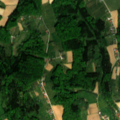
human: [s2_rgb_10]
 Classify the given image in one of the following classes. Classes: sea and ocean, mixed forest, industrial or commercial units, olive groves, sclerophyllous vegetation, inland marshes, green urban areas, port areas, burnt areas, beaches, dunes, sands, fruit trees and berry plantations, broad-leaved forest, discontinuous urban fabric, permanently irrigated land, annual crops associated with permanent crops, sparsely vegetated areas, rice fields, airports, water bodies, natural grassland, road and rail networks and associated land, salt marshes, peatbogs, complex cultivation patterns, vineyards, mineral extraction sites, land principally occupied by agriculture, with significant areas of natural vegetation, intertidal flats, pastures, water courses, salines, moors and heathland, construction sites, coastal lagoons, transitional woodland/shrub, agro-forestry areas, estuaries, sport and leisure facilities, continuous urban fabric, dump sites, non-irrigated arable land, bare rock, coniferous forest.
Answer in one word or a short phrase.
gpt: complex cultivation patterns, land principally occupied by agriculture, with significant areas of natural vegetation, broad-leaved forest